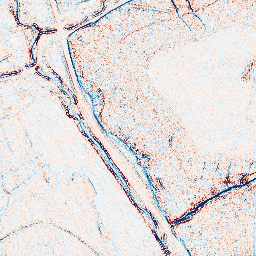
Category: edge_preserving
Decomposition family: bilateral
Decomposition parameters: d: 5
sigma_color: 50
sigma_space: 50
Upsampling method: fft_zeropad
Upsampling parameters: scale: 8
Upsampling scale: 8